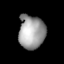
Tissue: lung
Cell type: Endothelial cells
Senescence score: 0.5555
Nuclear area (px): 870
Mean DAPI intensity: 156.783